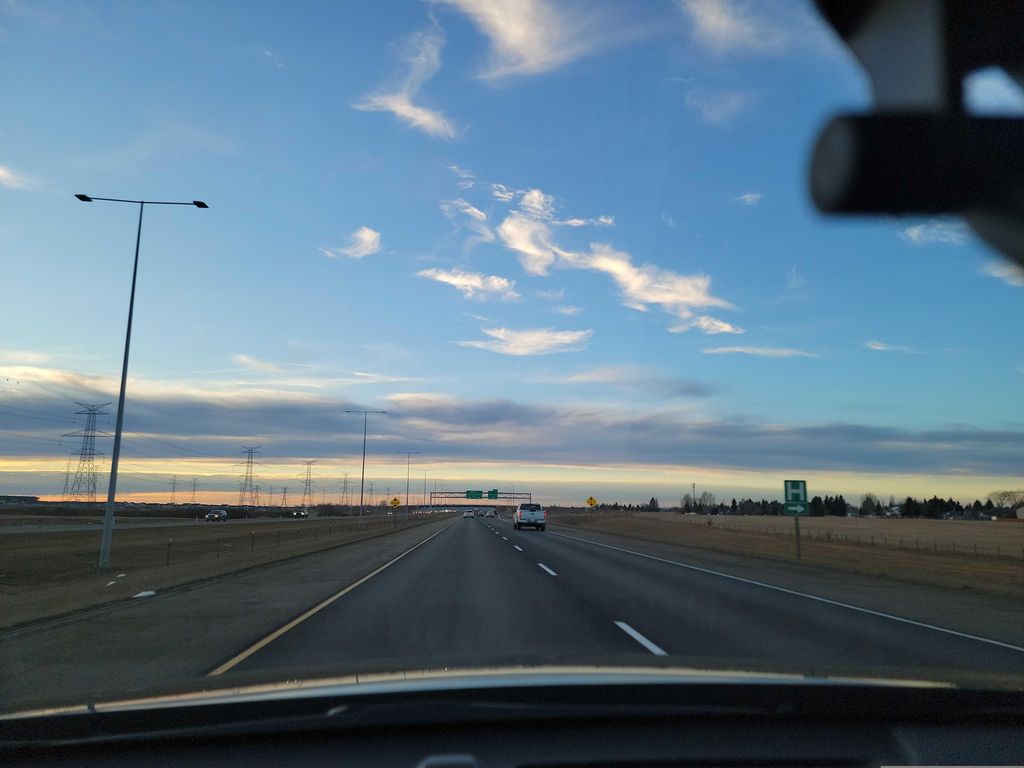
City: edmonton